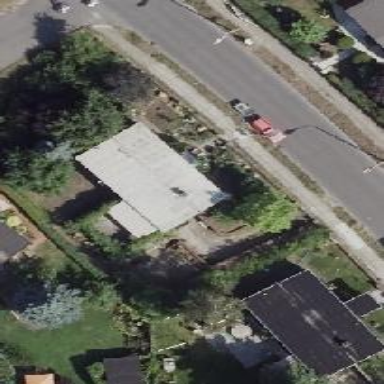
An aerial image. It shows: Detached building with flat roof.